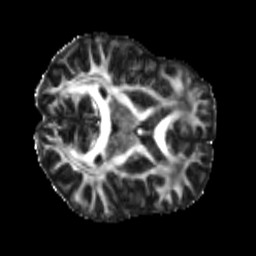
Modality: FA
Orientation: axial
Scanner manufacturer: siemens
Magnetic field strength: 3 T
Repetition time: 4 s
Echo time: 0.0594 s